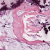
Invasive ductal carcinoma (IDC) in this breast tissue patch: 1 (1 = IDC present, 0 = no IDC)